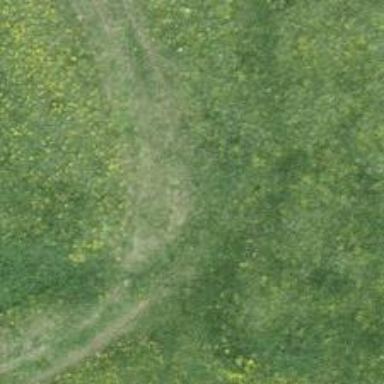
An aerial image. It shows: Grass track with grade5 track type.